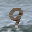
Label: 9